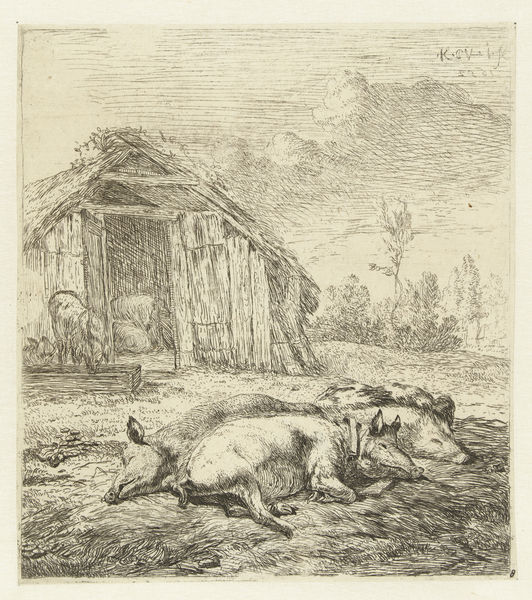
Titel: Drie varkens voor een hok
Künstler: Karel Dujardin
Standort: Amsterdam
Institution: Rijksmuseum
Schlagwörter: baum, himmel, schlaf, wolken, bäume, landschaft, holz, stroh, zeichnung, dach, tier, tiere, wiese, wolke, arm, tod, tot, niederlande, signatur, erde, feld, busch, büsche, hütte, land, ohren, wald, bauern, pferd, schuppen, papier, schlafen, heu, berge, graphik, schweine, striche, bauer, tusche, außen, schwein, reetdach, radierung, stich, bleistift, schlamm, holzhütte, stall, dreck, trog, tränke, kupferstich, latte, matsch, säue, schober, sau, wildschweine, hüttel, erdreich, ringelschwanz, viehwirtschaft, schweinestall, suhlen, sroh